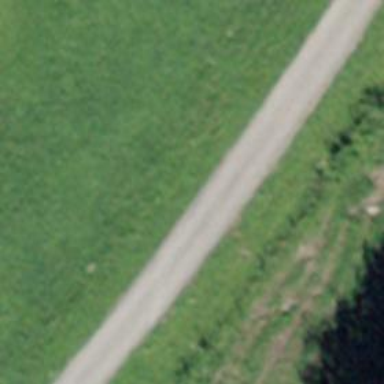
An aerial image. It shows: Unclassified road.